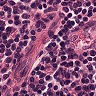
Metastatic tissue present: no